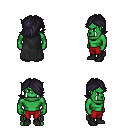
a pixel art fantasy rpg character, male body template, orc, green skin, black cape, red pants, raven swoop hairstyle, black shoes, four views (front, back, left, right), 2x2 character sprite sheet, small pixel art, hard edges, no anti-aliasing